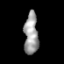
Tissue: prostate
Cell type: T cells
Senescence score: 0.2619
Nuclear area (px): 578
Mean DAPI intensity: 156.772